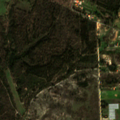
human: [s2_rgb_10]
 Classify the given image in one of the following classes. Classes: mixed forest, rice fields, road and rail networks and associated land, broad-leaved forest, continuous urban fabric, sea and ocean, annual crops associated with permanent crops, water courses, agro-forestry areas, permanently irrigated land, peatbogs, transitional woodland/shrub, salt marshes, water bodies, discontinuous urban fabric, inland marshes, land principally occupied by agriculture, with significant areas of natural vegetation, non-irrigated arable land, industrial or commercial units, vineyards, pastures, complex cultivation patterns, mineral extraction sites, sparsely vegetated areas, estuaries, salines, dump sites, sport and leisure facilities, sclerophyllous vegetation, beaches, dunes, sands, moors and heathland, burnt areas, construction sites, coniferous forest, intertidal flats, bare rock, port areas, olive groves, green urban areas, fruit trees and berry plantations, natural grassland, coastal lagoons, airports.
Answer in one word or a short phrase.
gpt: complex cultivation patterns, broad-leaved forest, coniferous forest, mixed forest, transitional woodland/shrub